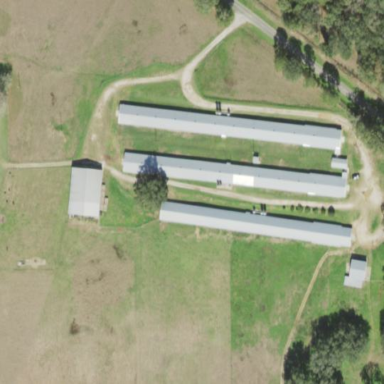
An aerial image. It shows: Poultry farmyard is depicted in the image.